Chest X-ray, PA view. Patient: 49 years old, sex M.
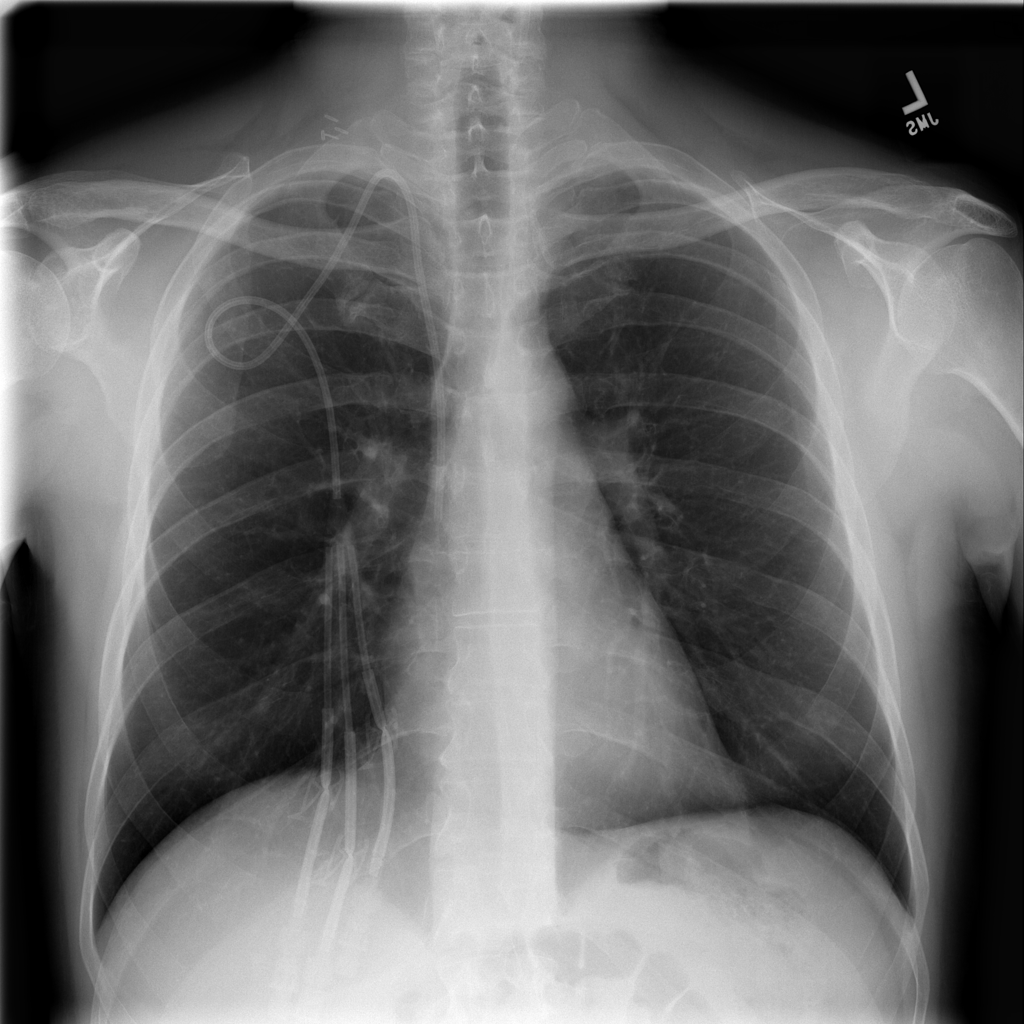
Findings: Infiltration